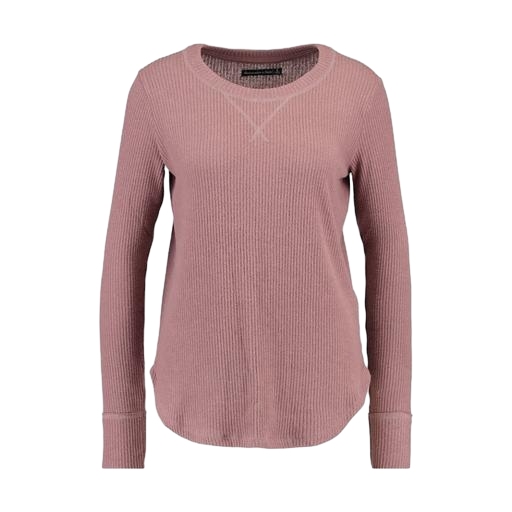
black women's perry thermal long sleeve top, brown women's ribbed long sleeve jersey t-shirt, pink ashby rib tee, white background